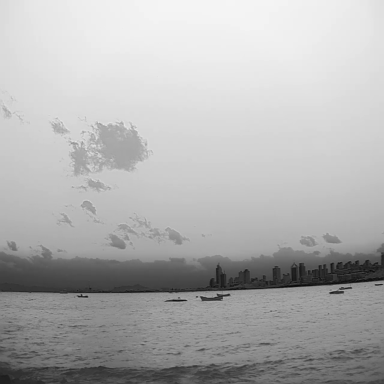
There are six bulk_carriers in the infrared image.